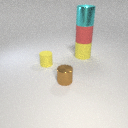
large yellow rubber cylinder behind small brown metal cylinder